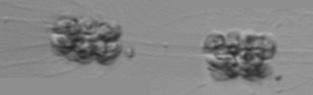
Label: Leptocylindrus_mediterraneus